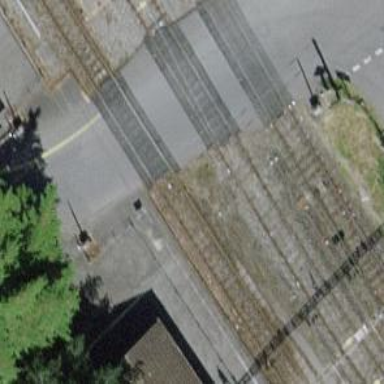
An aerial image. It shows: Level crossing with double half barrier.